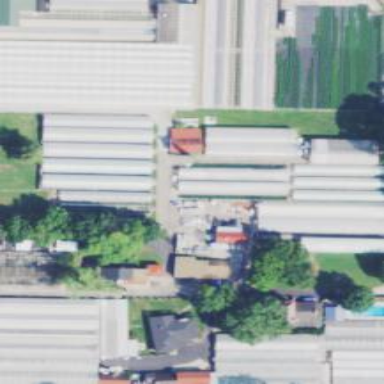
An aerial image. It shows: Greenhouse.